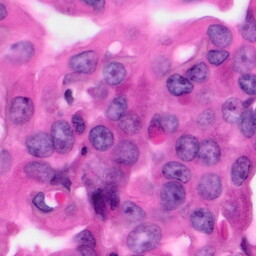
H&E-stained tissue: Pancreatic